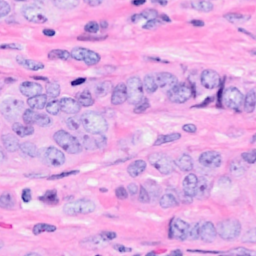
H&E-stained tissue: Breast